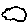
Label: cloud